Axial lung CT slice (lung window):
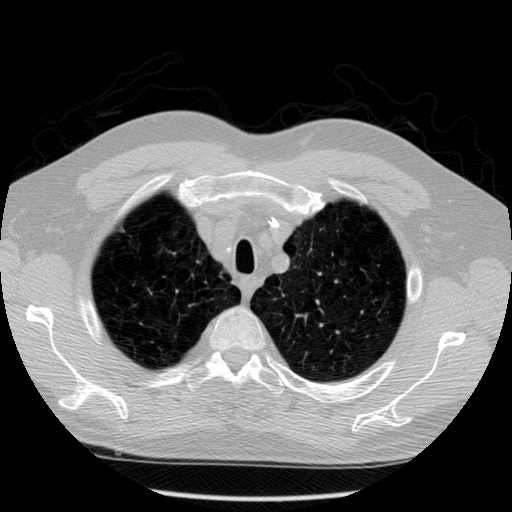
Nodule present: no